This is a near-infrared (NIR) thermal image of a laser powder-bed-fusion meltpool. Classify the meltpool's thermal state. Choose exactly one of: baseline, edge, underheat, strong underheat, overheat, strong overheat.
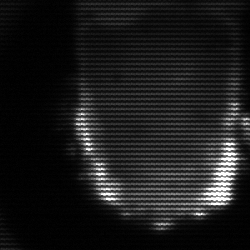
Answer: baseline